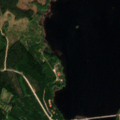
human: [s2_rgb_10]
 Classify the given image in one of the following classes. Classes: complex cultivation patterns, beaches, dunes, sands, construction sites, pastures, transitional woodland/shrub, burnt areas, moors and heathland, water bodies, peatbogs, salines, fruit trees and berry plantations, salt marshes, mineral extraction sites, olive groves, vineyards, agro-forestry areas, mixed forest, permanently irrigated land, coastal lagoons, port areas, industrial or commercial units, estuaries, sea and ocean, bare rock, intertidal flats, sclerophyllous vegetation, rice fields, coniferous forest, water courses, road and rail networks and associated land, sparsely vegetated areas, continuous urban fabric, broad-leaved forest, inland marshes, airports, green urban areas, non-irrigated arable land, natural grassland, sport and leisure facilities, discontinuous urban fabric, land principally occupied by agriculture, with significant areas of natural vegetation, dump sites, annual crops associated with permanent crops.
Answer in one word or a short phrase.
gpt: coniferous forest, mixed forest, transitional woodland/shrub, water bodies